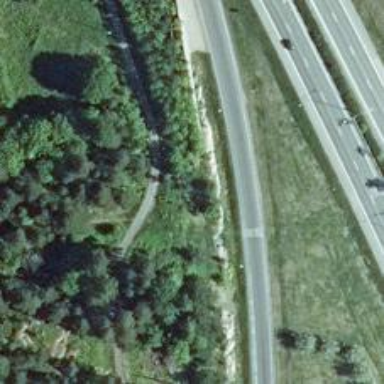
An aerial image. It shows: Trunk link highway.